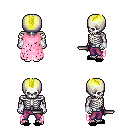
a pixel art fantasy rpg character, male body template, skeleton, pink tattered cape, magenta pants, gold short mohawk hairstyle, white cloth bracers, black slippers, dagger, four views (front, back, left, right), 2x2 character sprite sheet, small pixel art, hard edges, no anti-aliasing